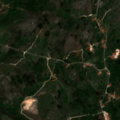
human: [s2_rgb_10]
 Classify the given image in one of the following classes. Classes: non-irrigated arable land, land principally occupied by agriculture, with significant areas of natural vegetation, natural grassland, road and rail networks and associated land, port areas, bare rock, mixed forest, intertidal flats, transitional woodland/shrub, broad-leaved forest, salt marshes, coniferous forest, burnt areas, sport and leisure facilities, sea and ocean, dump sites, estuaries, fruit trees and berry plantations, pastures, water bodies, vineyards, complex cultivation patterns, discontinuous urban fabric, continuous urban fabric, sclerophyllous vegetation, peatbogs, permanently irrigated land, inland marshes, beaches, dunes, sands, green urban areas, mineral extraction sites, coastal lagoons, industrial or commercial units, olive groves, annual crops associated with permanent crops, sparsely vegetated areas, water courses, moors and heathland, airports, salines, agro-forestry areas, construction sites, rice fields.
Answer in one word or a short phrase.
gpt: olive groves, complex cultivation patterns, land principally occupied by agriculture, with significant areas of natural vegetation